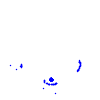
Particle: proton